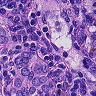
Metastatic tissue present: no